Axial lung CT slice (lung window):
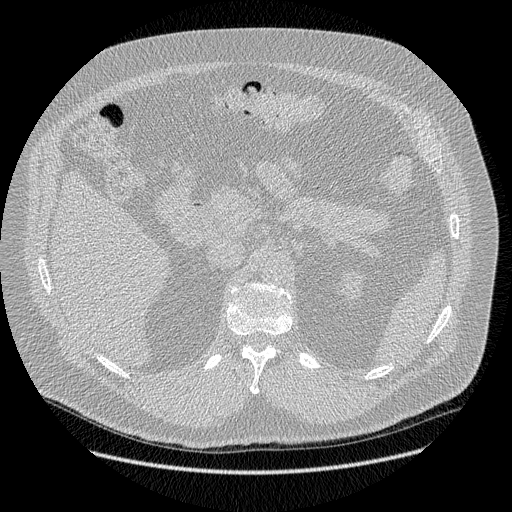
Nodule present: no